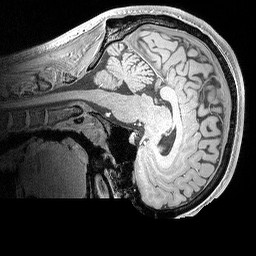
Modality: MP2RAGE
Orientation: sagittal
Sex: male
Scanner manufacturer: siemens
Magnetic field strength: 3 T
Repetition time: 5 s
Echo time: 0.00292 s